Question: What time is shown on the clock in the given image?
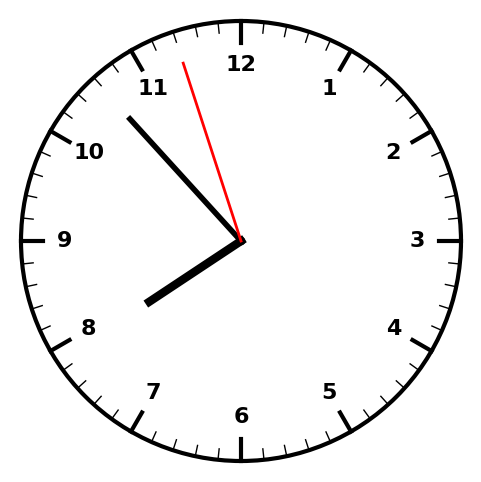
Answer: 07:52:57